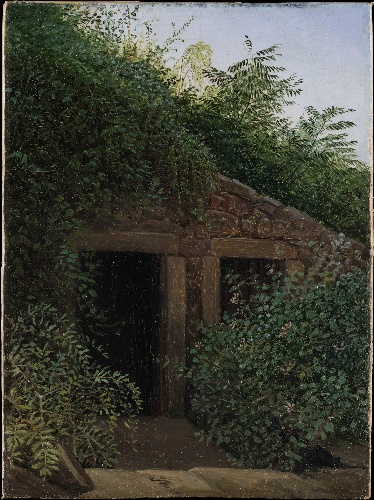
Title: An Overgrown Mineshaft
Artist: Carl Gustav Carus
Artist bio: German, Leipzig 1789–1869 Dresden
Date: ca. 1824
Object type: Painting
Classification: Paintings
Medium: Oil on paper, laid down on cardboard
Dimensions: 11 1/4 x 8 1/4 in. (28.6 x 21 cm)
Department: European Paintings
Credit line: Gift of Eugene V. Thaw, 2007
Accession year: 2007
Repository: Metropolitan Museum of Art, New York, NY
Tags: Doorways|Ruins